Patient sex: F
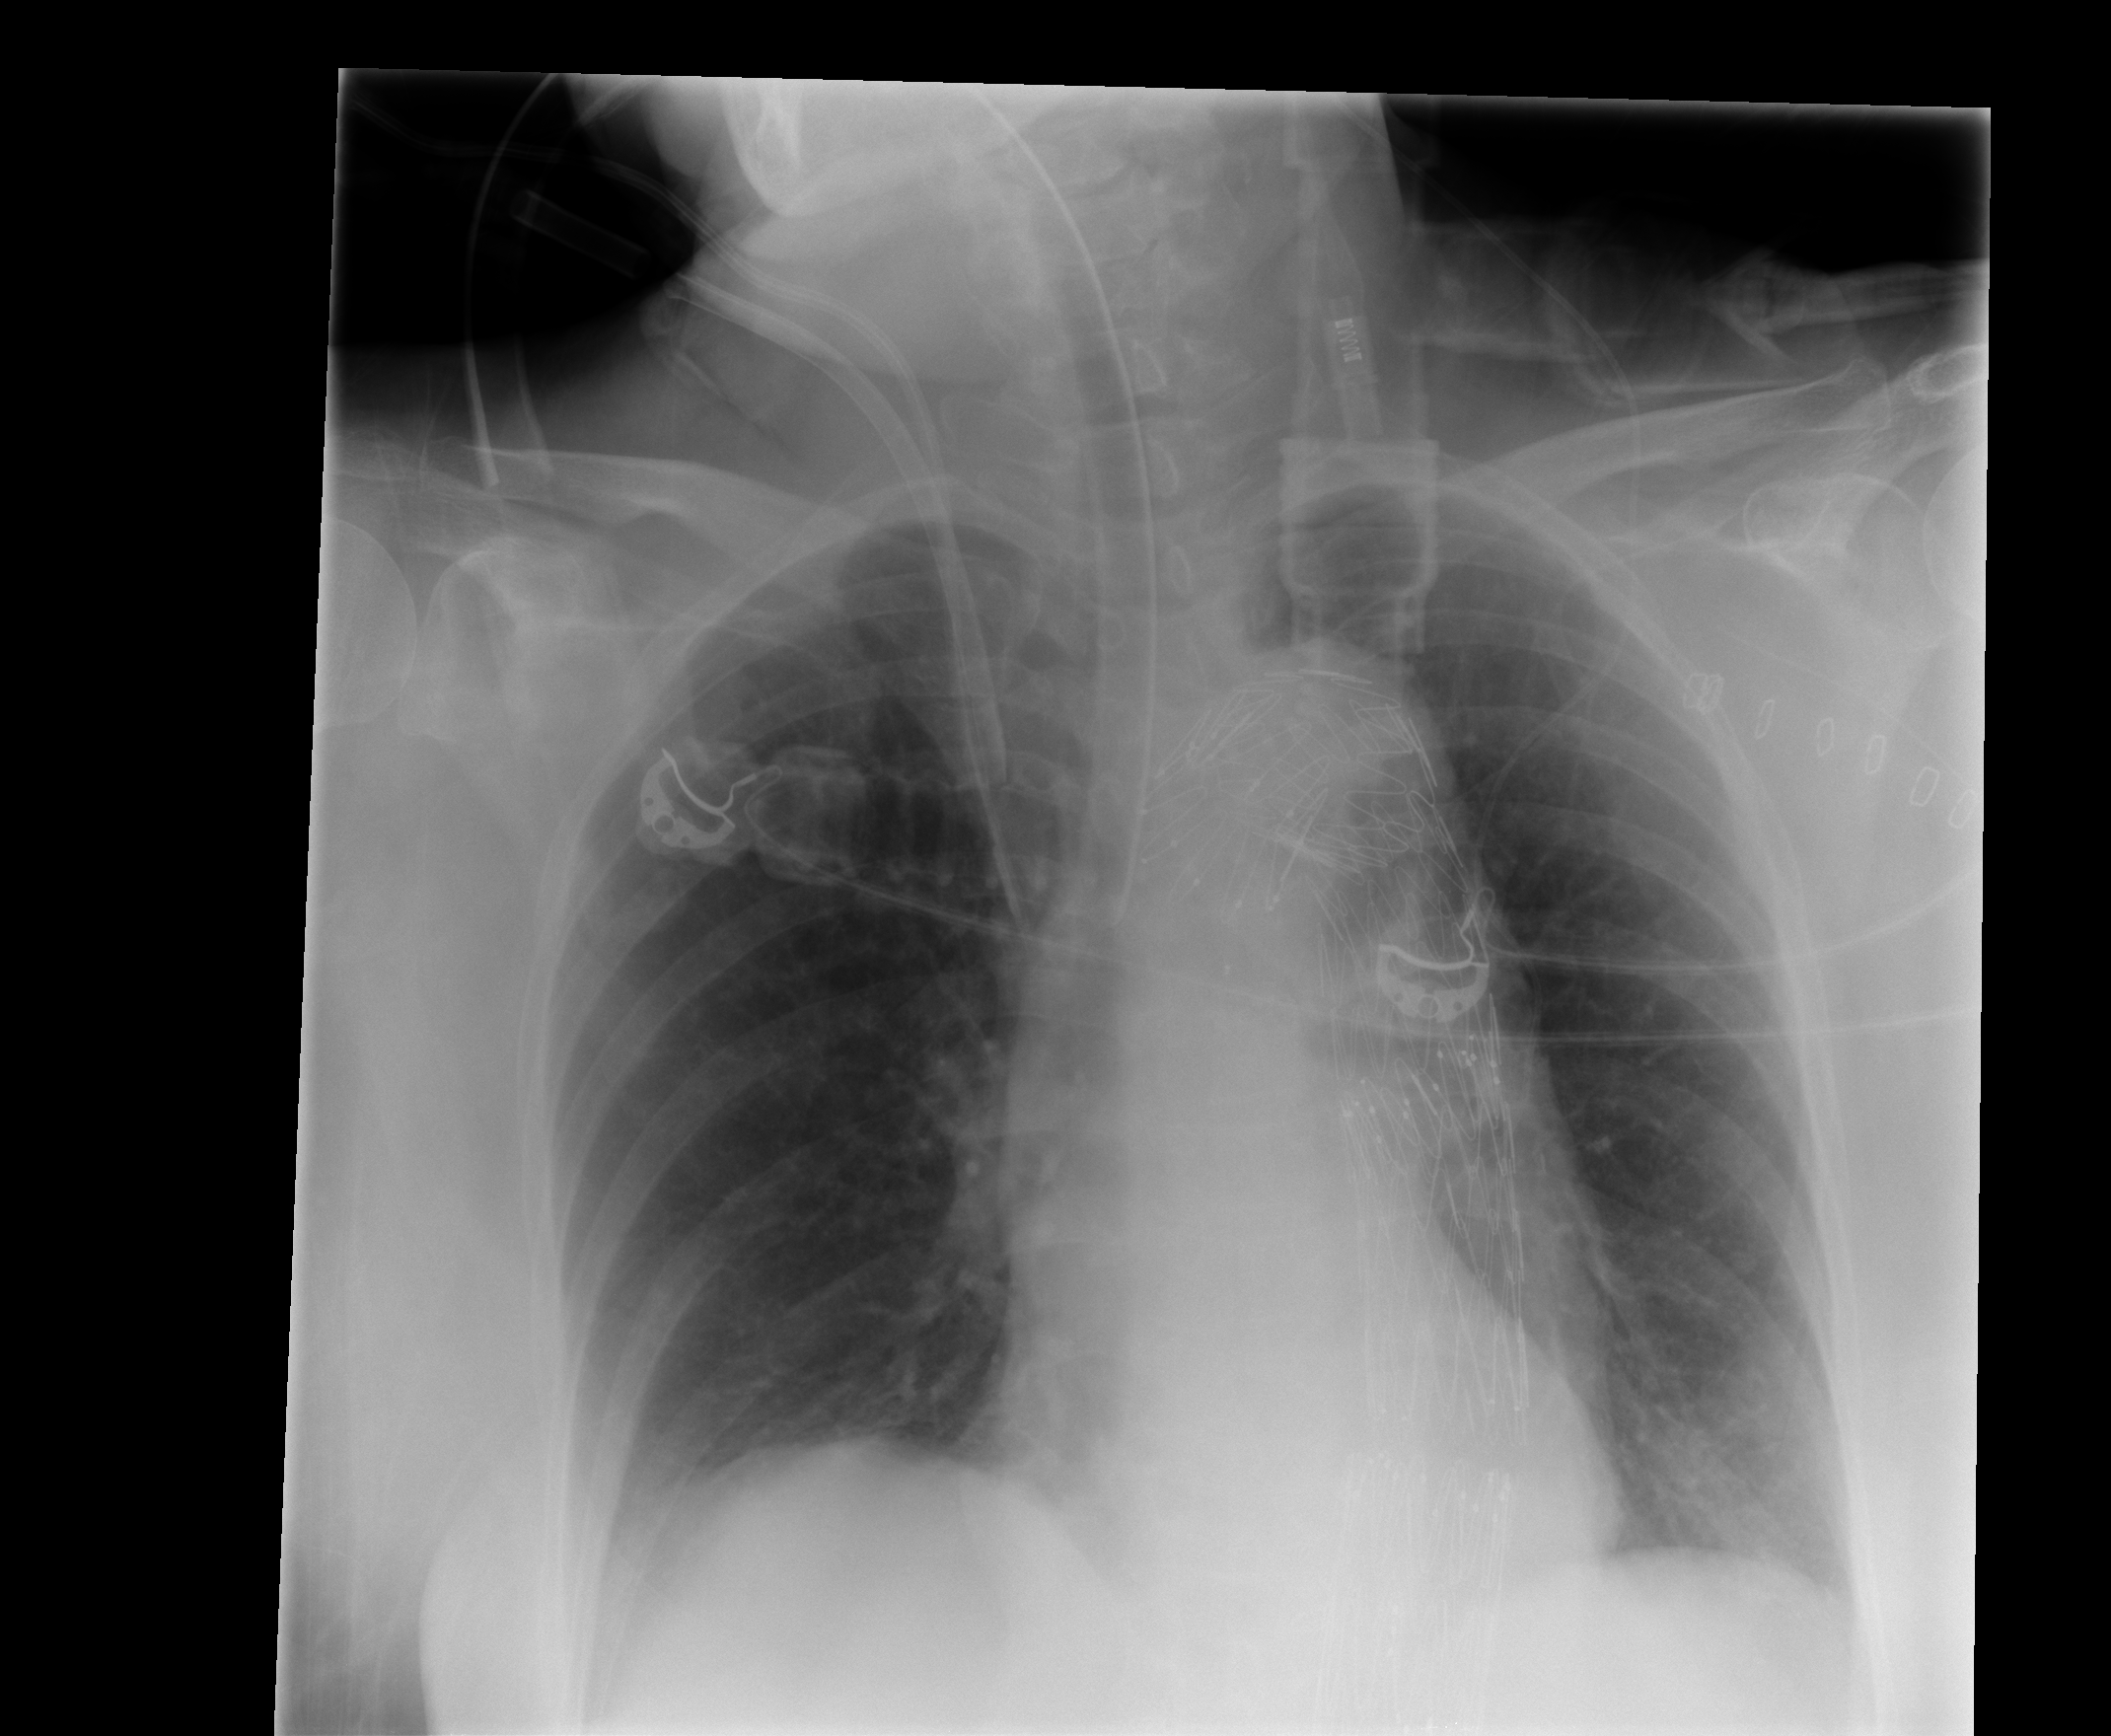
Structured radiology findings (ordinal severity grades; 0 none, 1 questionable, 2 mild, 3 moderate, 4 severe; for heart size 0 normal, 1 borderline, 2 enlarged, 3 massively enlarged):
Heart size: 0
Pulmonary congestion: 0
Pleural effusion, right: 1
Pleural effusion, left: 0
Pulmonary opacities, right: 0
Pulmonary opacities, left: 0
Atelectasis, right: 0
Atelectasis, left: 0